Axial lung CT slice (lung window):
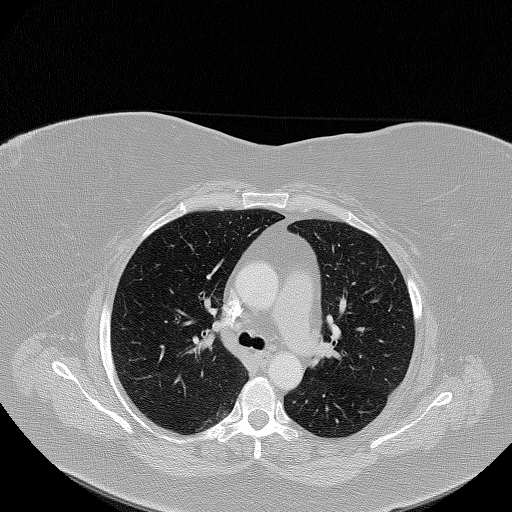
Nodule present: no